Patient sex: M
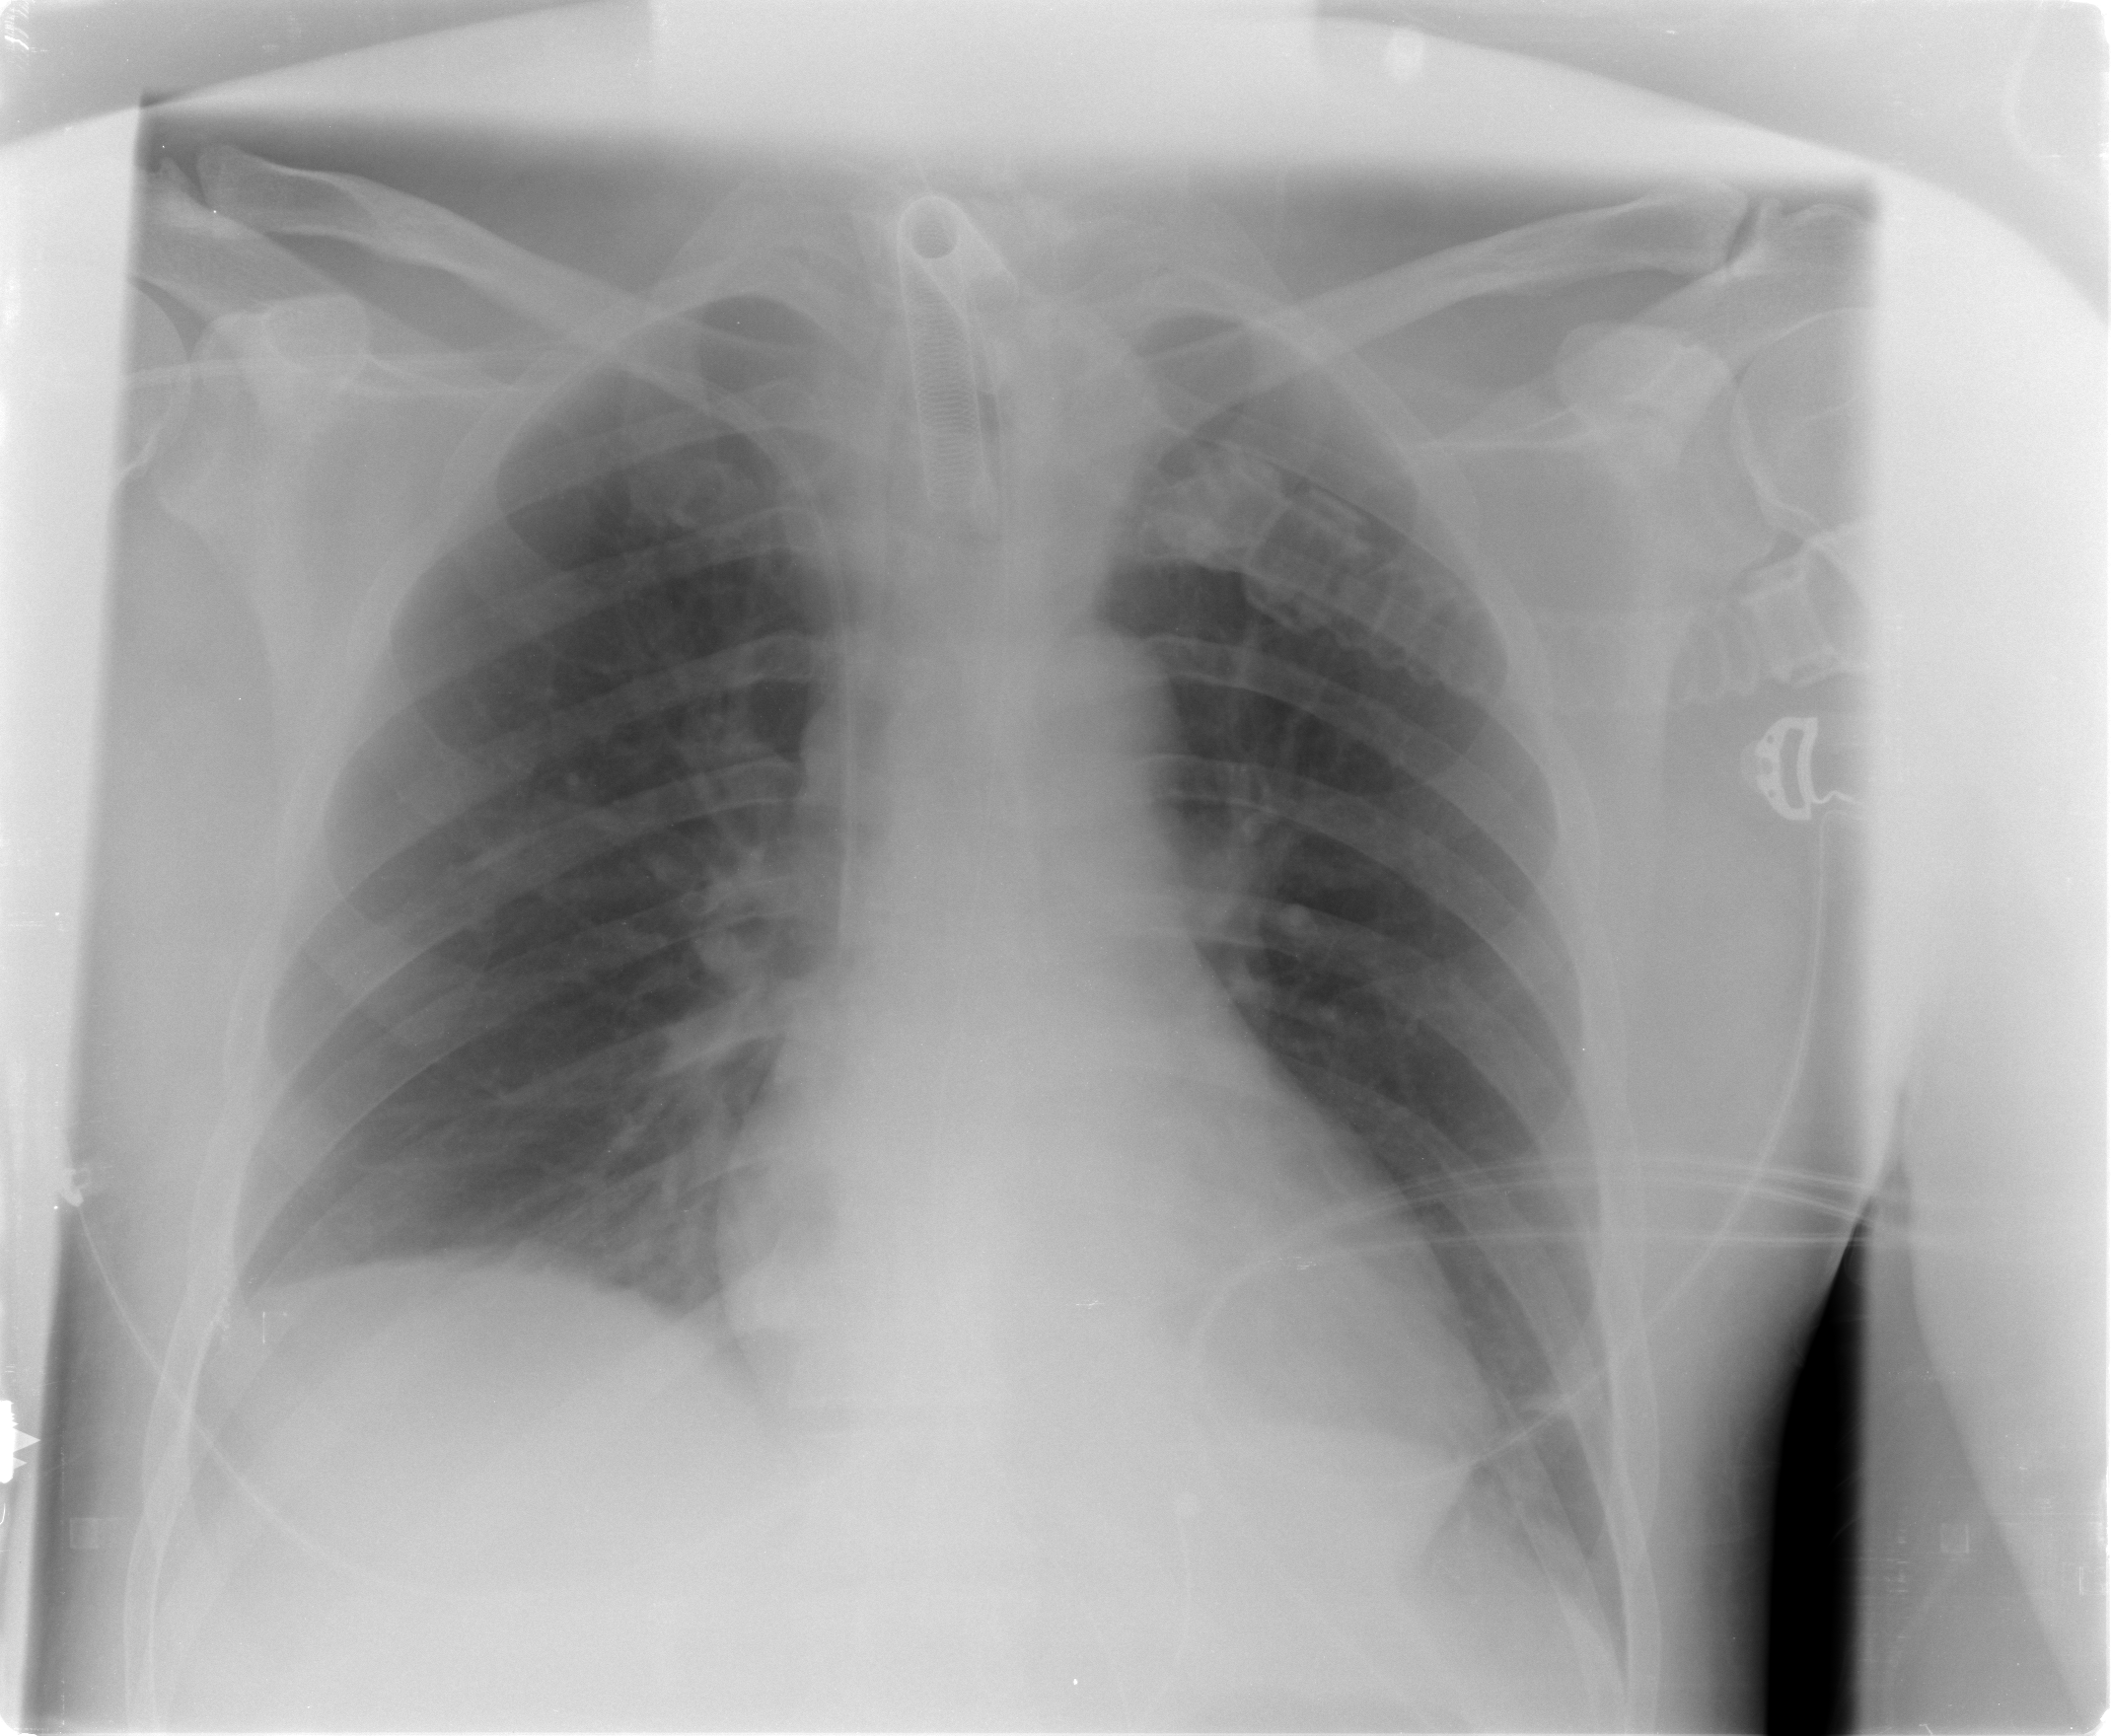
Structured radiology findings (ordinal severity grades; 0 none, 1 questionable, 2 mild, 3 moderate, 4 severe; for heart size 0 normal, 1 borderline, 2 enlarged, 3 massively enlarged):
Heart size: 0
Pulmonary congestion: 0
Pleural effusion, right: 0
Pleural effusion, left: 2
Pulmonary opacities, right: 0
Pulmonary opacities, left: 0
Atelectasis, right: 2
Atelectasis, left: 2